Question: I have this Layout:
'''
<?xml version="1.0" encoding="utf-8"?>
<RelativeLayout xmlns:android="http://schemas.android.com/apk/res/android"
android:layout_width="match_parent"
android:layout_height="match_parent"
android:orientation="vertical" >
<com.ui.library.actionbar.ActionBar
android:id="@+id/actionBar1"
style="@style/ActionBar"
android:layout_width="wrap_content"
android:layout_height="48dip"
android:layout_alignParentLeft="true"
android:layout_alignParentRight="true"
android:layout_alignParentTop="true" />
<com.cidaut.moveo.calendar.ui.calendar.SingleCalendar
android:id="@+id/singleCalendar1"
android:layout_width="match_parent"
android:layout_height="match_parent"
android:layout_above="@+id/view1"
android:layout_below="@+id/actionBar1" />
<RelativeLayout
android:id="@+id/view1"
android:layout_width="match_parent"
android:layout_height="48dip"
android:layout_alignParentBottom="true"
android:layout_alignParentLeft="true"
android:layout_alignParentRight="true"
android:background="@color/dark_gray" >
<Button
android:id="@+id/buttonFiltros"
style="@style/MetroButton"
android:layout_width="wrap_content"
android:layout_height="wrap_content"
android:layout_alignParentTop="true"
android:layout_centerHorizontal="true"
android:padding="8dip"
android:text="@string/filter" />
</RelativeLayout>
</RelativeLayout>
'''
Everything works as expected. However, when I call 'findViewById' in my 'Activity' to find 'R.id.singleCalendar1', it returns null.
I've tried cleaning and updating to no avail.
I thought of inflating the view using 'LayoutInflater.from(this).inflate(R.id.calendar_layout, null)', finding its children, and then finding singleCalendar1 ID...

I really don't know what to do. Any hindsight is pretty much appreciated.
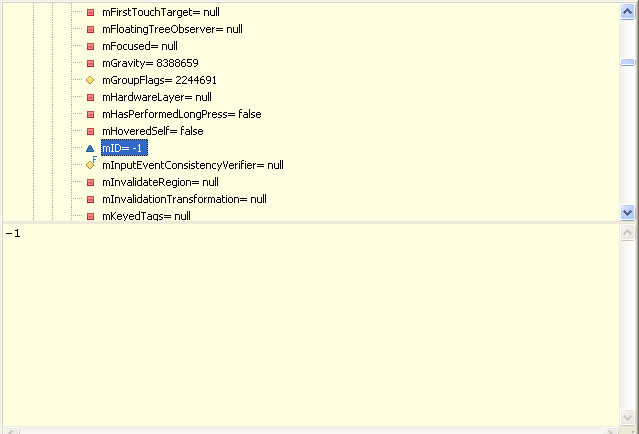
Answer: I think I have an idea what's going on here... maybe it's a part of the dialog thats effing with you?
Suppose something like this
'''
Dialog d = new Dialog(this);
setContentView(R.layout.my_layout);
findViewById(R.id.my_view); //doesn't work
'''
try this
'''
Dialog d = new Dialog(this);
setContentView(R.layout.my_layout);
View v = (View) d.findViewById(R.id.my_view); //will work
'''
Try referencing from the parent. Or please post more code where this layout is being pulled-in / used.
Also, do you have a proper constructor for the single calendar object?
You need this one
'''
AndroidObject(Context context, AttribSet attrs);
'''
which will call super(context, attrs);
maybe that fixes it.